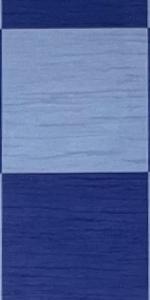
Label: Empty